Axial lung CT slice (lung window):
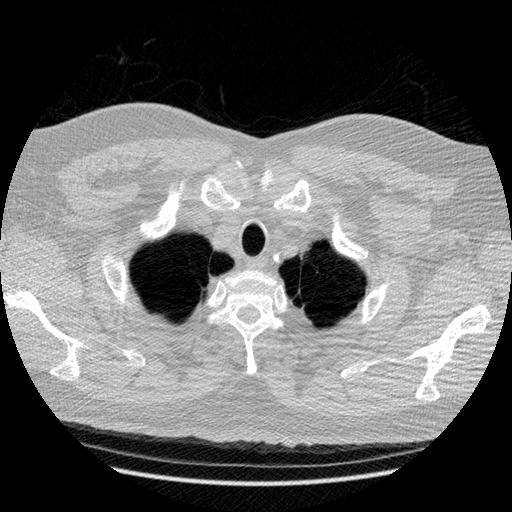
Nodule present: no